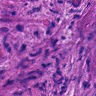
Metastatic tissue present: yes